Question: Hopefully someone has had this problem before and can share a solution.
I start an activity via startActivity(intent), the new activity launches fine, but as soon as I scroll the window, the text is replaced by blocks. Here is a screenshot showing the problem:
The activity that comes before this problematic activity is using opengl directly, maybe this has something to do with the problem?
Thanks in advance.

EDIT: The string resources are in spanish, and some are stores in strings.xml and other are inserted programatically.
EDIT2: This is happening on my Samsung Galaxy Nexus (4.2.2), I tested on a Galaxy S3 and Galaxy S3 mini as well and the application runs perfectly.
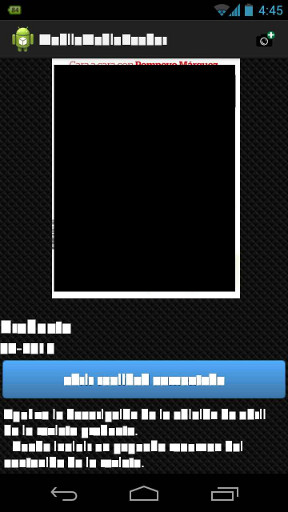
Answer: I fixed the issue by disabling hardware acceleration and unchecking "Force GPU Rendering" in Settings->Developer Options.